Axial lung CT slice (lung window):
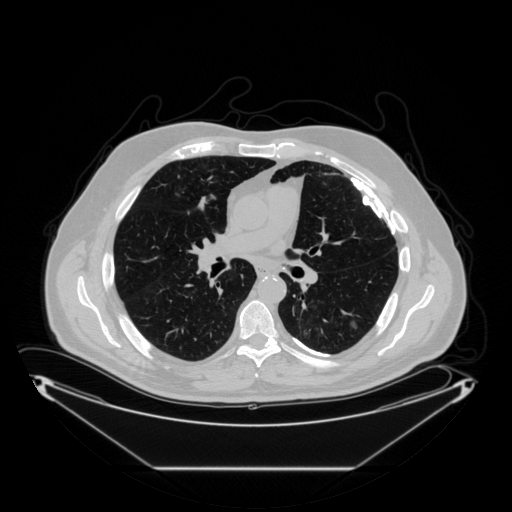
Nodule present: yes
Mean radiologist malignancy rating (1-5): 2